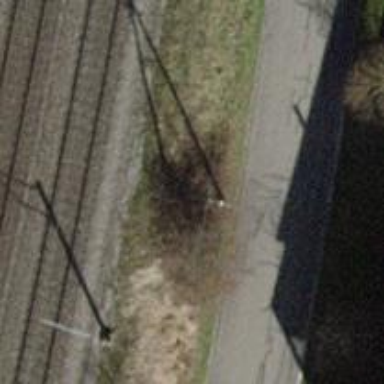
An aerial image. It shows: Straight power pole with straight line management system.